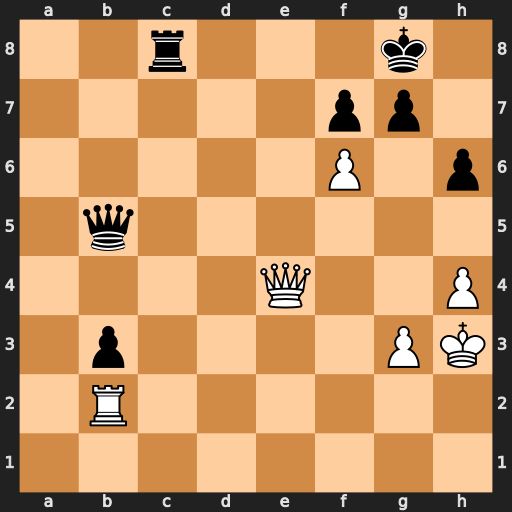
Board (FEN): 2r3k1/5pp1/5P1p/1q6/4Q2P/1p4PK/1R6/8
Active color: w
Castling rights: -
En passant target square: -
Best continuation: Qg4 Qf1+ Kh2 Qxf6 Qxc8+